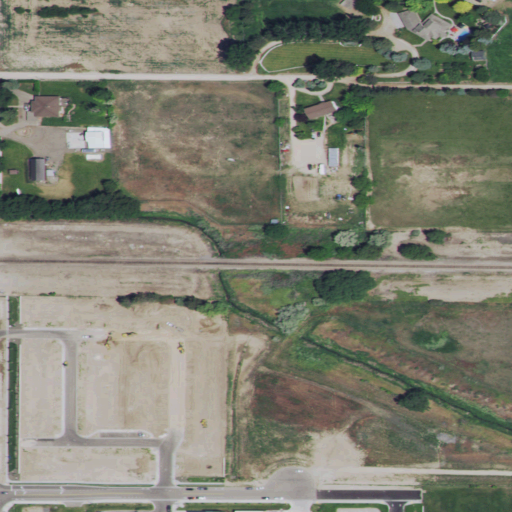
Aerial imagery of valley in Idaho named Purdam Gulch containing open development, pasture, low intensity development, and medium intensity development